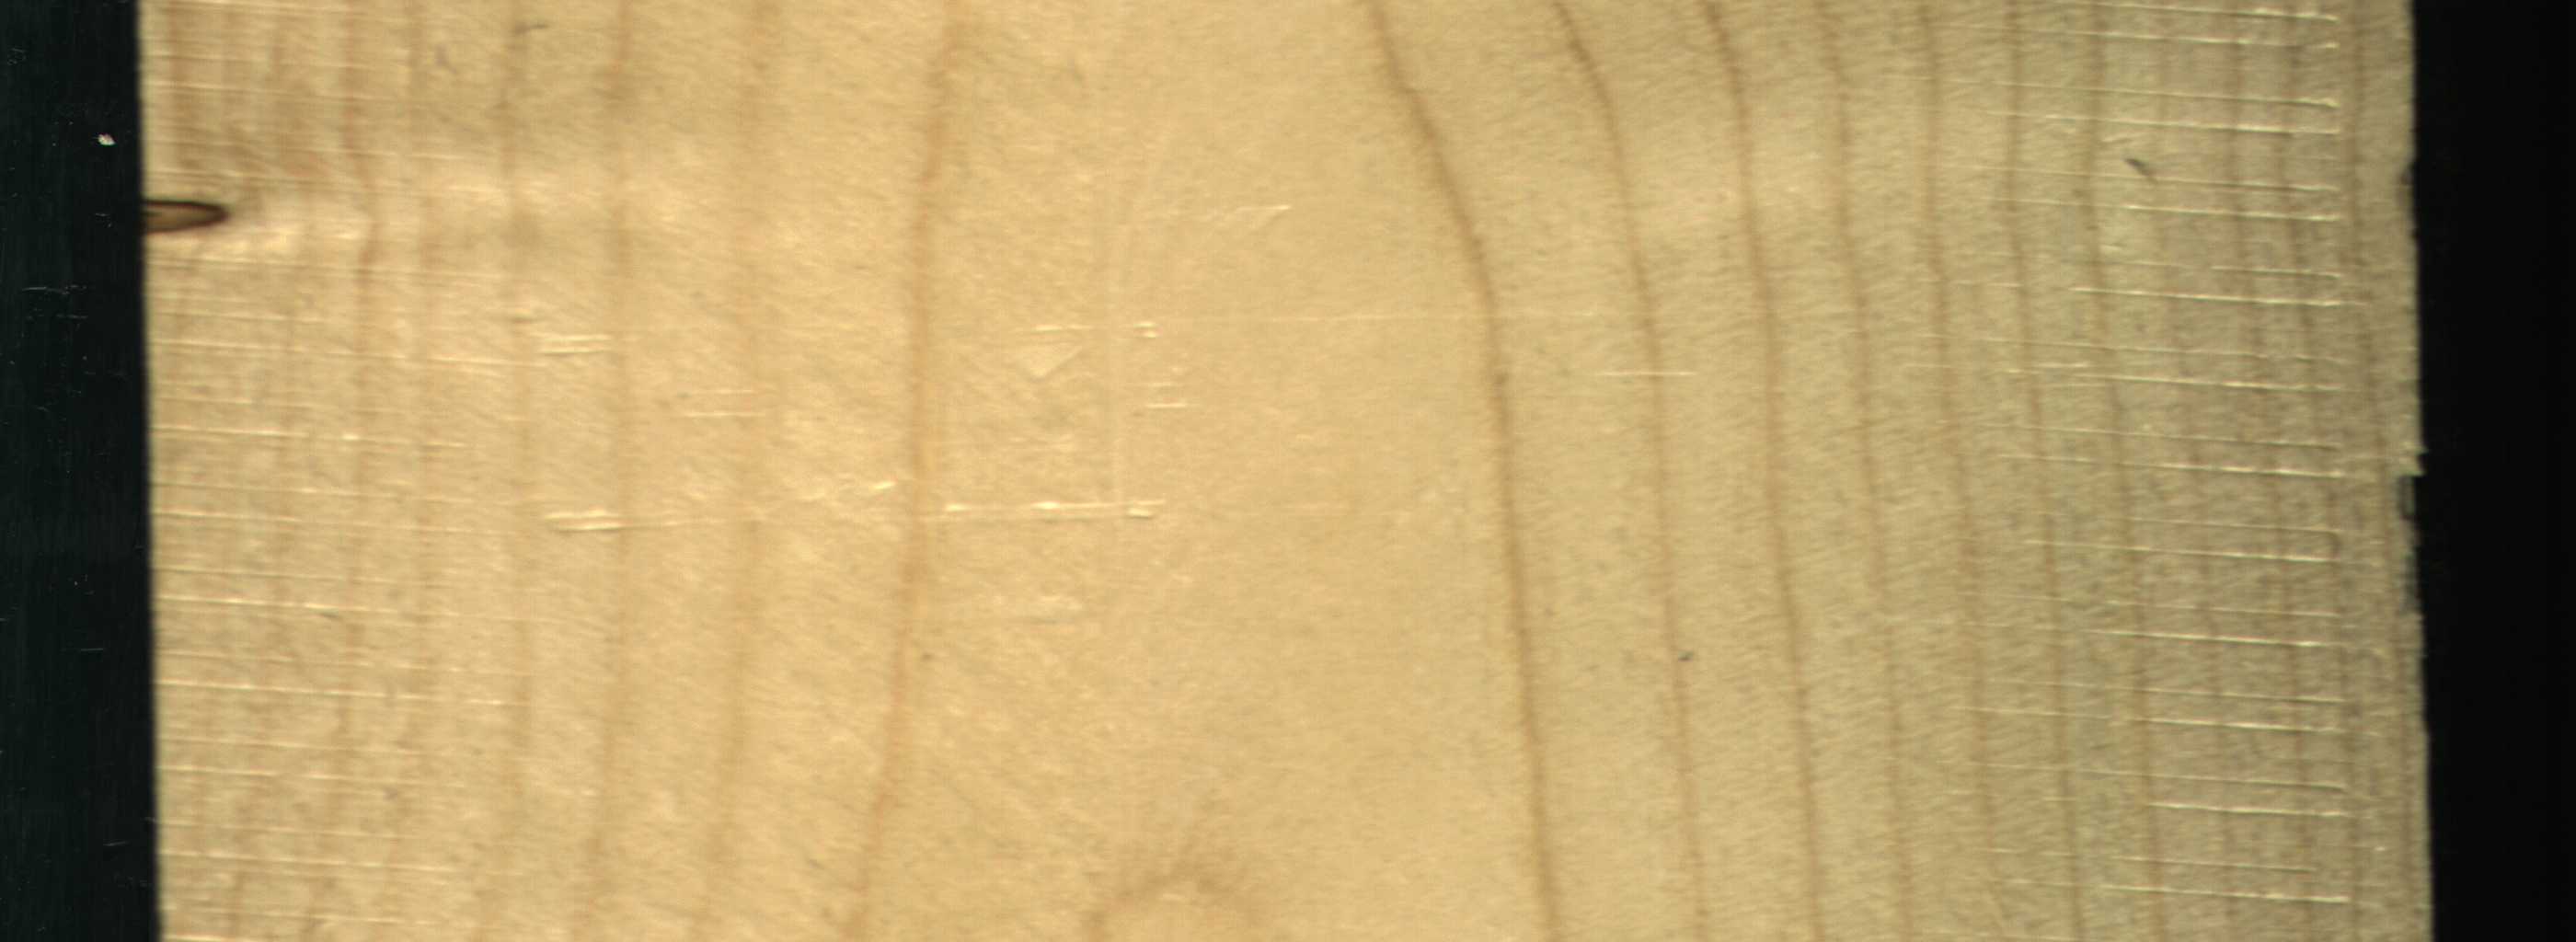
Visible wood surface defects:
Live_Knot